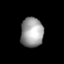
Tissue: lung
Cell type: Epithelial cells
Senescence score: 0.1696
Nuclear area (px): 654
Mean DAPI intensity: 157.503